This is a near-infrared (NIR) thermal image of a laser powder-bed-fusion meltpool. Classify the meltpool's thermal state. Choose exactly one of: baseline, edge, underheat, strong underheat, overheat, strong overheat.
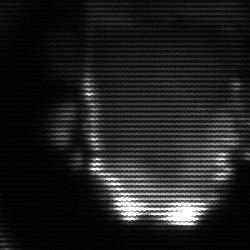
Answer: baseline